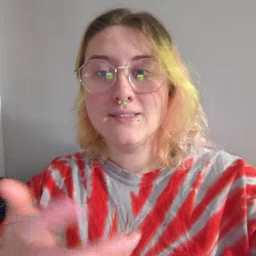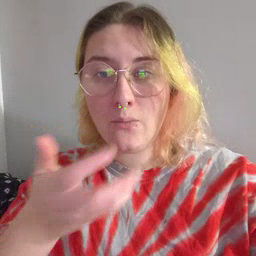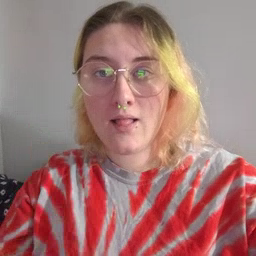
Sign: cereal